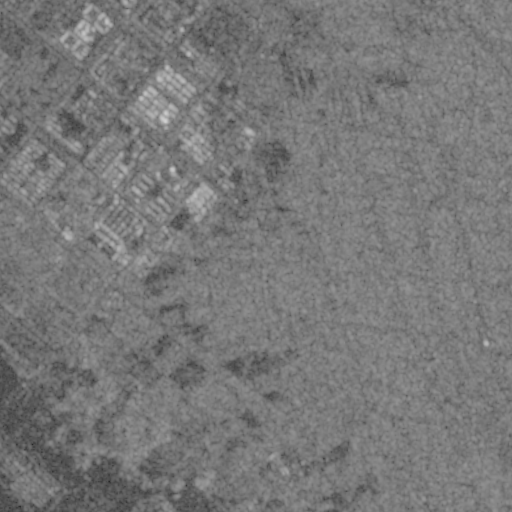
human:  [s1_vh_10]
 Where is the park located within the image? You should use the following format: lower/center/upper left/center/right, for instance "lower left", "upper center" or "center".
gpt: The park is located in the upper left of the image.
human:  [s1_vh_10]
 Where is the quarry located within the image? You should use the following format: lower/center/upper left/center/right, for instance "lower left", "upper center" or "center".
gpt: The quarry is located in the lower left of the image.
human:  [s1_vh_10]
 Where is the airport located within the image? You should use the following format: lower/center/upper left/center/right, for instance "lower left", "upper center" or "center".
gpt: There is no airport in the image.

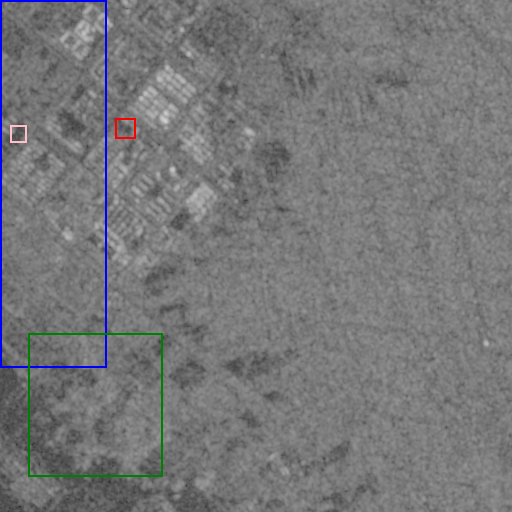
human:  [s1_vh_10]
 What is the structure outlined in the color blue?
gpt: The structure outlined in blue is a crop field.
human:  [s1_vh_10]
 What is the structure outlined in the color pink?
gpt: The structure outlined in pink is a park.
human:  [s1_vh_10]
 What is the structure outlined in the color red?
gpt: The structure outlined in red is a parking lot.
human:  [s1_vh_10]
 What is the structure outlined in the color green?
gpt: The structure outlined in green is a quarry.
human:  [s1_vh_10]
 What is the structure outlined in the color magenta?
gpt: There is no magenta outline.